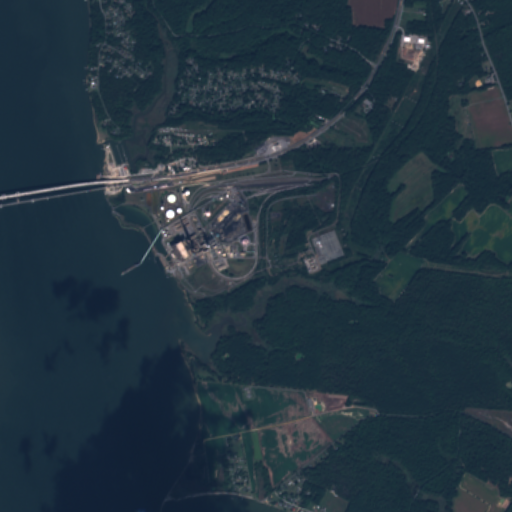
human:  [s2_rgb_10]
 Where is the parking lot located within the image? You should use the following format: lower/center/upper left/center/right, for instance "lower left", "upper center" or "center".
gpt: The parking lot is located in the upper right of the image.
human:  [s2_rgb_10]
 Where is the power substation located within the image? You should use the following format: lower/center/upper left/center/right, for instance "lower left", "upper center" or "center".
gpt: The power substation is located in the center right of the image.
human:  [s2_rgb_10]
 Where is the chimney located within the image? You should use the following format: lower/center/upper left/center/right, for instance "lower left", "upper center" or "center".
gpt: The chimney is located in the center of the image.
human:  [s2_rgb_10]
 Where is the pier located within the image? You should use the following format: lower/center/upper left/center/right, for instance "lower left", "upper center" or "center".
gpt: The pier is located in the upper left of the image.
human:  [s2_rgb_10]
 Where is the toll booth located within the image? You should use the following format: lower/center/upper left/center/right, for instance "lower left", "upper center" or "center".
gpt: The toll booth is located in the center of the image.
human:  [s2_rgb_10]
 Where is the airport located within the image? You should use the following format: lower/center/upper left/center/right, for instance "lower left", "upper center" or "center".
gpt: There is no airport in the image.